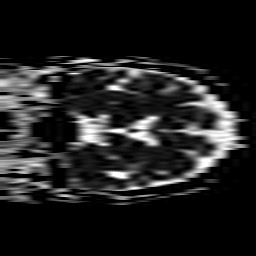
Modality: ADC
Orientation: coronal
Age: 76
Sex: female
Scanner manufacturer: philips
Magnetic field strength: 1.5 T
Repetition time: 4.824 s
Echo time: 0.07764 s